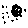
Label: moon